Interaction volume radius: 10 \u00c5
Interaction volume height: 30 \u00c5
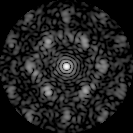
Disorder parameter: 0.6496